Question: I added a sample code to my application and run it. It showed me an alert as shown below.

I searched for it fount this <URL> which says that not all android devices are supported by paypal. To check if mine is supported I should download and run paypal app on my device.
Next issue occurs when I search for paypal in play store. I don't see paypal app in play store.
Has anyone faced this problem? Any hint or suggestion?
I want to transfer money using Paypal account, not credit card.
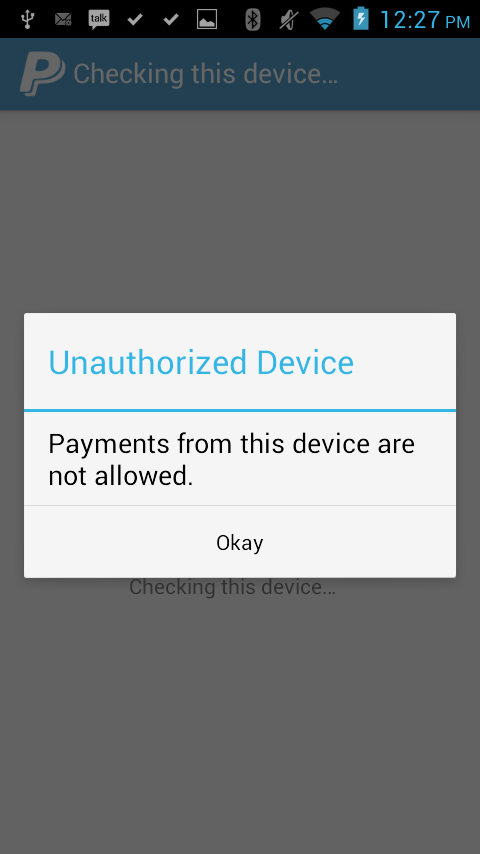
Answer: I had not set 'ClientID' when starting PaymentActivity.
'''
intent.putExtra(PaymentActivity.EXTRA_PAYPAL_ENVIRONMENT,
PaymentActivity.ENVIRONMENT_SANDBOX);
intent.putExtra(PaymentActivity.EXTRA_CLIENT_ID, PAYPAL_CLIENT_ID); // Set Client Id
startService(intent);
'''